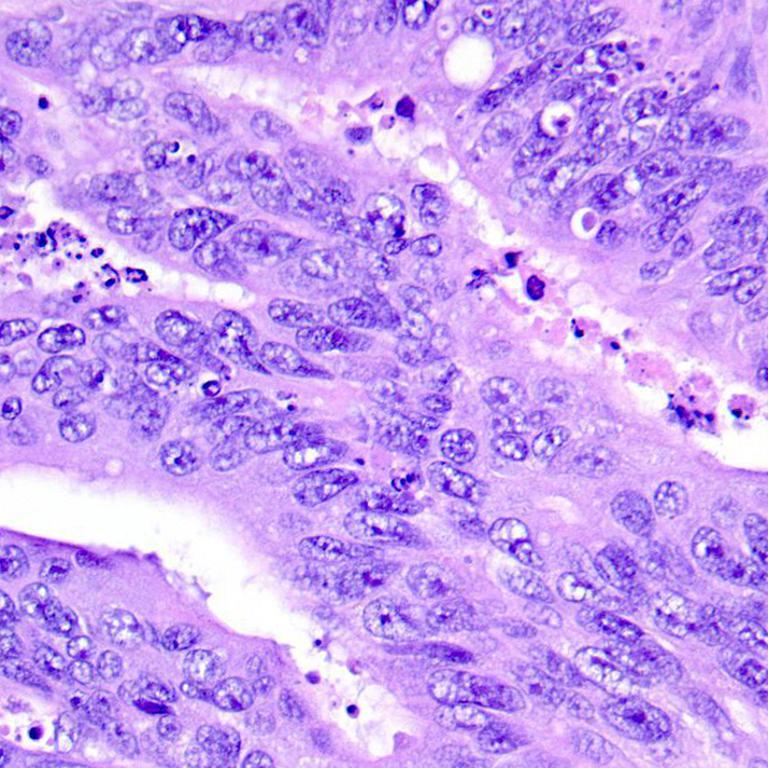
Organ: colon
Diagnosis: adenocarcinomas